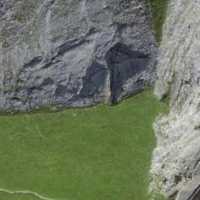
EUNIS habitat code: 48
Species observed at this site:
Omocestus viridulus
Cyaniris semiargus
Pseudochorthippus parallelus
Euthystira brachyptera